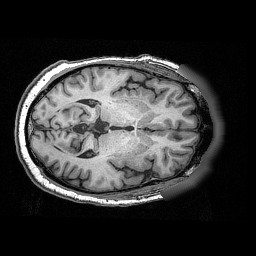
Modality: T1w
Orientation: axial
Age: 66
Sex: male
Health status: ill
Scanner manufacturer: siemens
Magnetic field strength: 3 T
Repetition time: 0.0025 s
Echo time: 0.00336 s